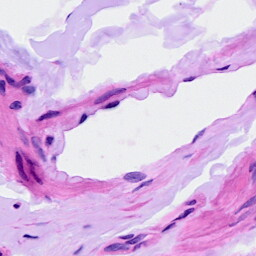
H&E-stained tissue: Ovarian